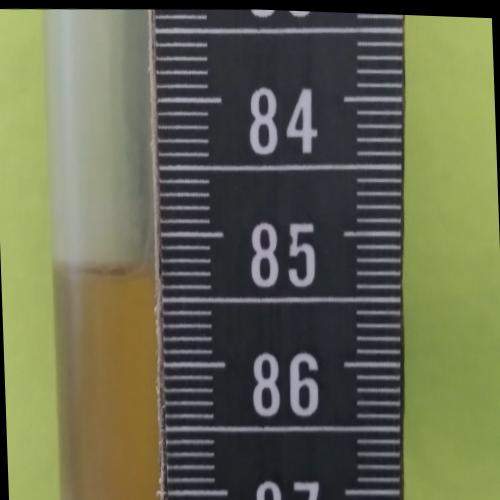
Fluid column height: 85.3 cm